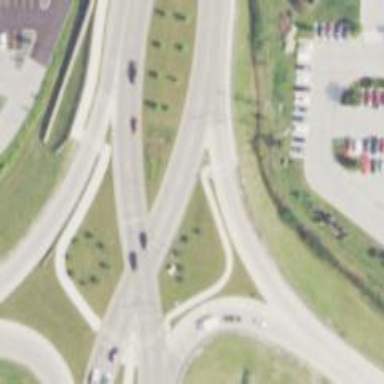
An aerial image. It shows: Motorway link at Diverging Diamond Interchange (DDI).